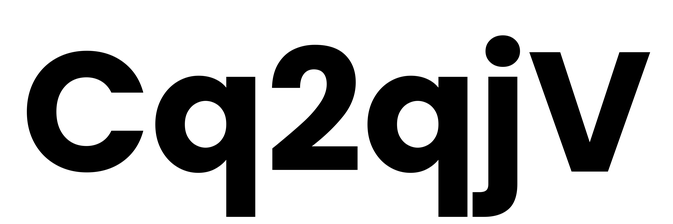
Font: Poppins-Bold